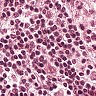
Metastatic tissue present: no